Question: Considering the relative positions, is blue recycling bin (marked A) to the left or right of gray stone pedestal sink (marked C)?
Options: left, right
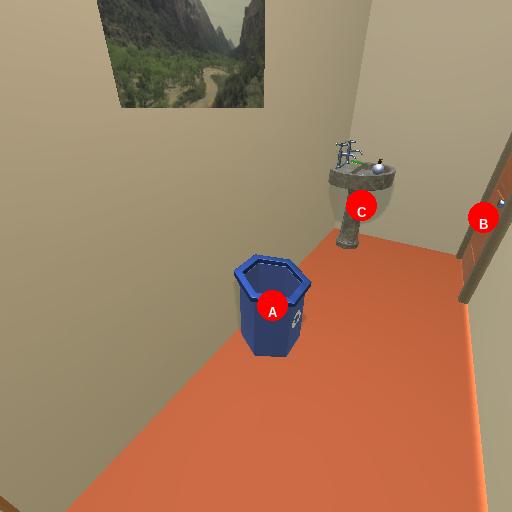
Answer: left